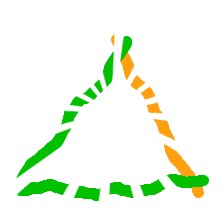
Shape: triangle